Interaction volume radius: 5 \u00c5
Interaction volume height: 15 \u00c5
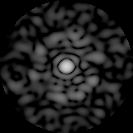
Disorder parameter: 0.8842